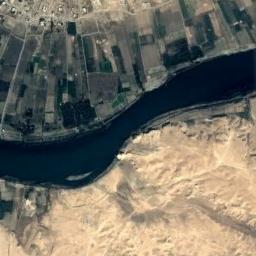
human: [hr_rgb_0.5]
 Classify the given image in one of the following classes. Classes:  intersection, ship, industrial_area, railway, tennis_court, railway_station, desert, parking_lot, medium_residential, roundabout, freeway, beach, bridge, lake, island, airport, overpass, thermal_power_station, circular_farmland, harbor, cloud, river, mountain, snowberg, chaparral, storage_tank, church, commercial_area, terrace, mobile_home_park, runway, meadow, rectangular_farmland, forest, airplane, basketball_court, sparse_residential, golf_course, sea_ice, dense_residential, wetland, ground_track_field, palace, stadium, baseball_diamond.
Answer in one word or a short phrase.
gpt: river